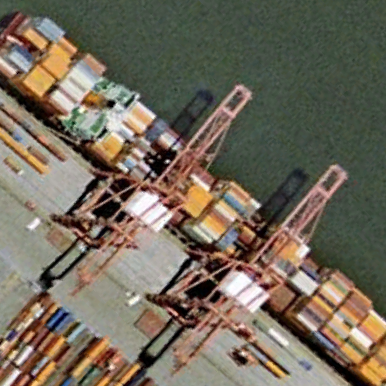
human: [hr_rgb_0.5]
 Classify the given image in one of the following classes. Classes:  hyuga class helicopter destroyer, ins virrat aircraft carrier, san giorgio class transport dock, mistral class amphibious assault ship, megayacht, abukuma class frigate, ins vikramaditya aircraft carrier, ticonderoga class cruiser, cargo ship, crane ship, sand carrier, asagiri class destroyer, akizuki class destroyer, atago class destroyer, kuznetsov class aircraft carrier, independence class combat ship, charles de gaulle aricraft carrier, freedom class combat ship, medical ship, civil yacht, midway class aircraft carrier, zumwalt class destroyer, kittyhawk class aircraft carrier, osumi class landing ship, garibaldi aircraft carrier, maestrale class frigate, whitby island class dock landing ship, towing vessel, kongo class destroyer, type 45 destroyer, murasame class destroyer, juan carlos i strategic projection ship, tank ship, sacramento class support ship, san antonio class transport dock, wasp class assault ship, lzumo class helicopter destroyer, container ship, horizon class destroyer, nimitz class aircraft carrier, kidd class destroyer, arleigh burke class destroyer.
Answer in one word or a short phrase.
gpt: Container ship